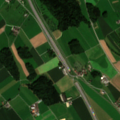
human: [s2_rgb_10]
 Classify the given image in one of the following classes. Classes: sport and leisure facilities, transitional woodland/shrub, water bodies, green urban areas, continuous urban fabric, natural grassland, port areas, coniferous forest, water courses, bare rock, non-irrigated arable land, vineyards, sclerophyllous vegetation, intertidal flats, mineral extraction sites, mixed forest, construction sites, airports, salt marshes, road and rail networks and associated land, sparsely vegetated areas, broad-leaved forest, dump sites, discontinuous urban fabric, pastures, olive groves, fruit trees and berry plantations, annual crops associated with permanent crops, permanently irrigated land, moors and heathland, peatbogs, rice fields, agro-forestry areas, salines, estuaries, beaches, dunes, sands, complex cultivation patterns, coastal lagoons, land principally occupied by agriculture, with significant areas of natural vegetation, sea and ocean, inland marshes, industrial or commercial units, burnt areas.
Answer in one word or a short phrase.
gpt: discontinuous urban fabric, non-irrigated arable land